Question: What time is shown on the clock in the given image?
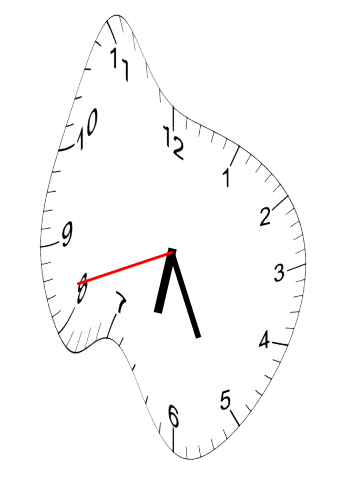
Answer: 06:25:42